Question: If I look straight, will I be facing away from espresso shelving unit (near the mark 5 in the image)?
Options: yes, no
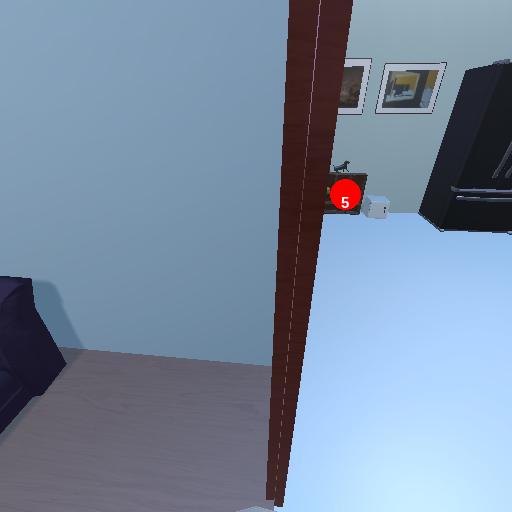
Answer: yes